Question: The goal is to place a certain number of queens so that there is one queen in each row and column. Queens cannot attack each other, and newly placed queens cannot be captured by existing knights, but there is no need to consider whether knights can be attacked by queens. Each square on the board has a specific color, representing the cost of placing a new queen on that square. The goal is to minimize this cost while meeting these requirements (considering only the minimum cost incurred by newly added queens).
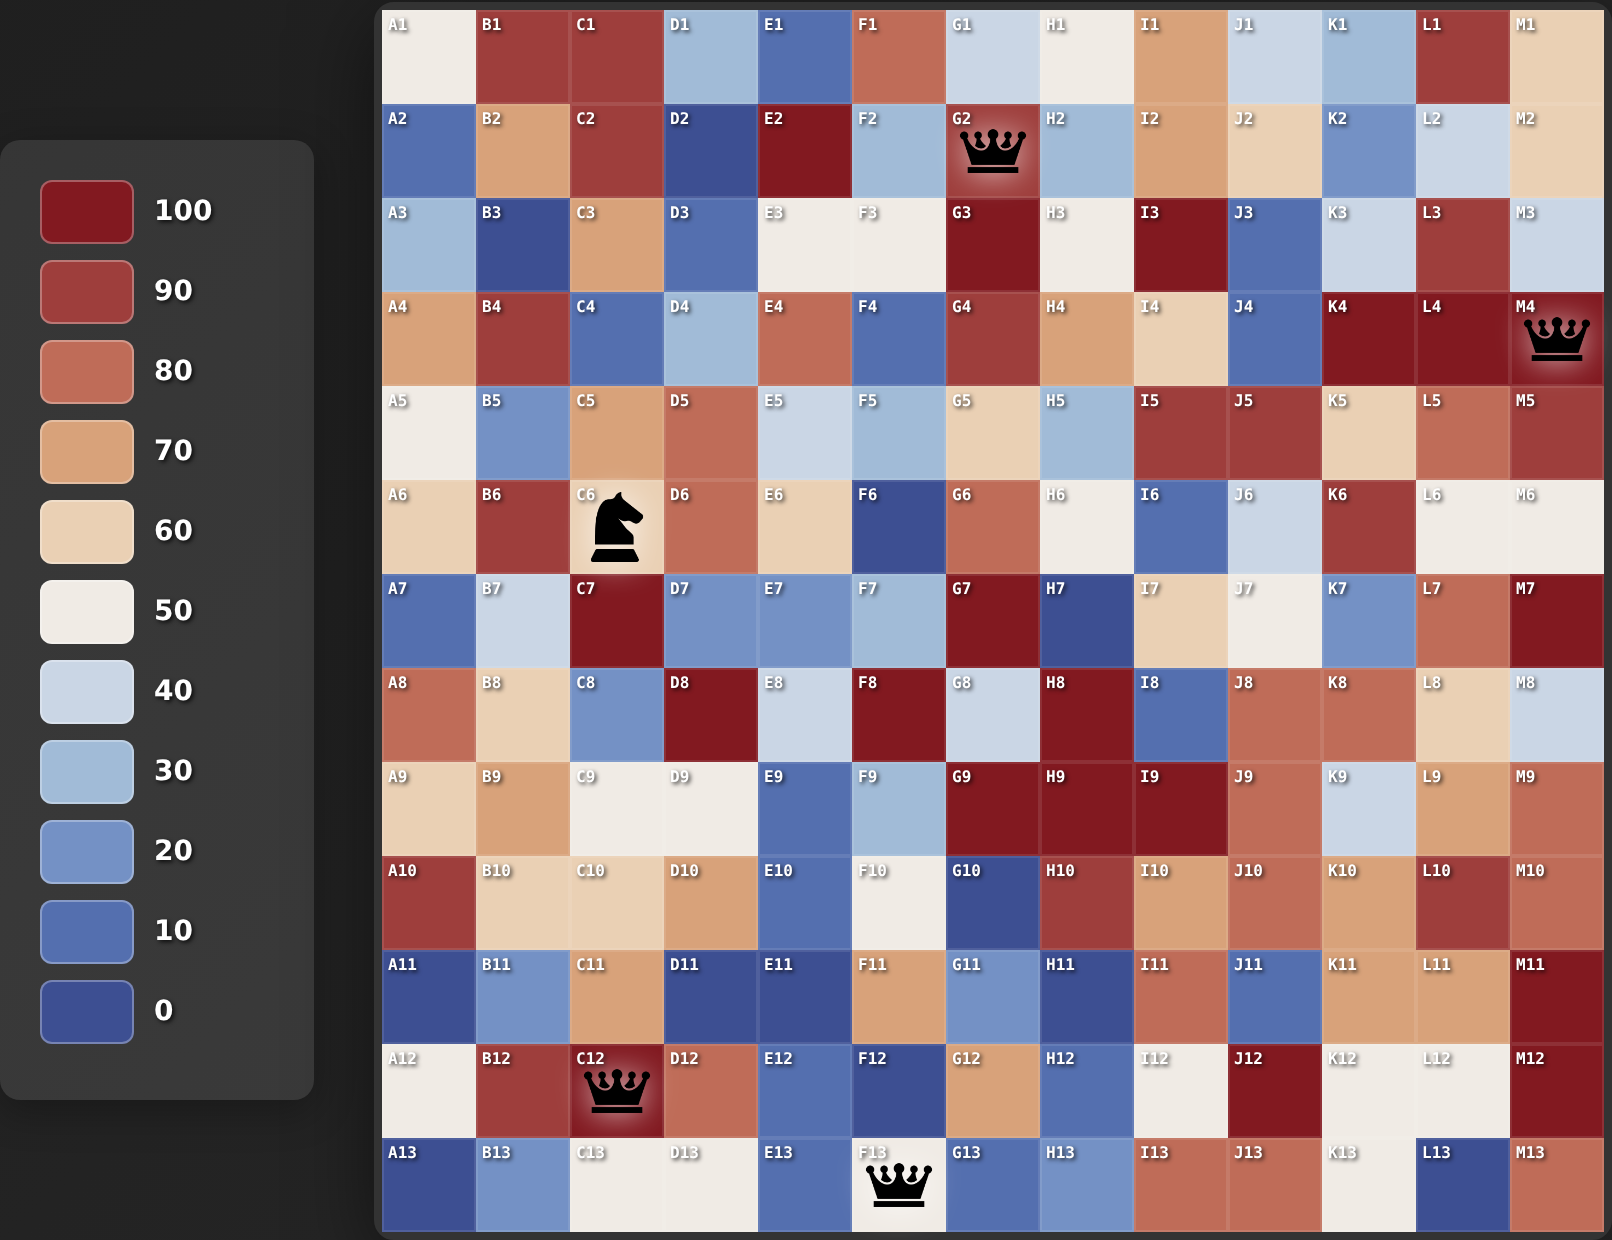
Answer: 420